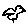
Label: bird